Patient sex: M
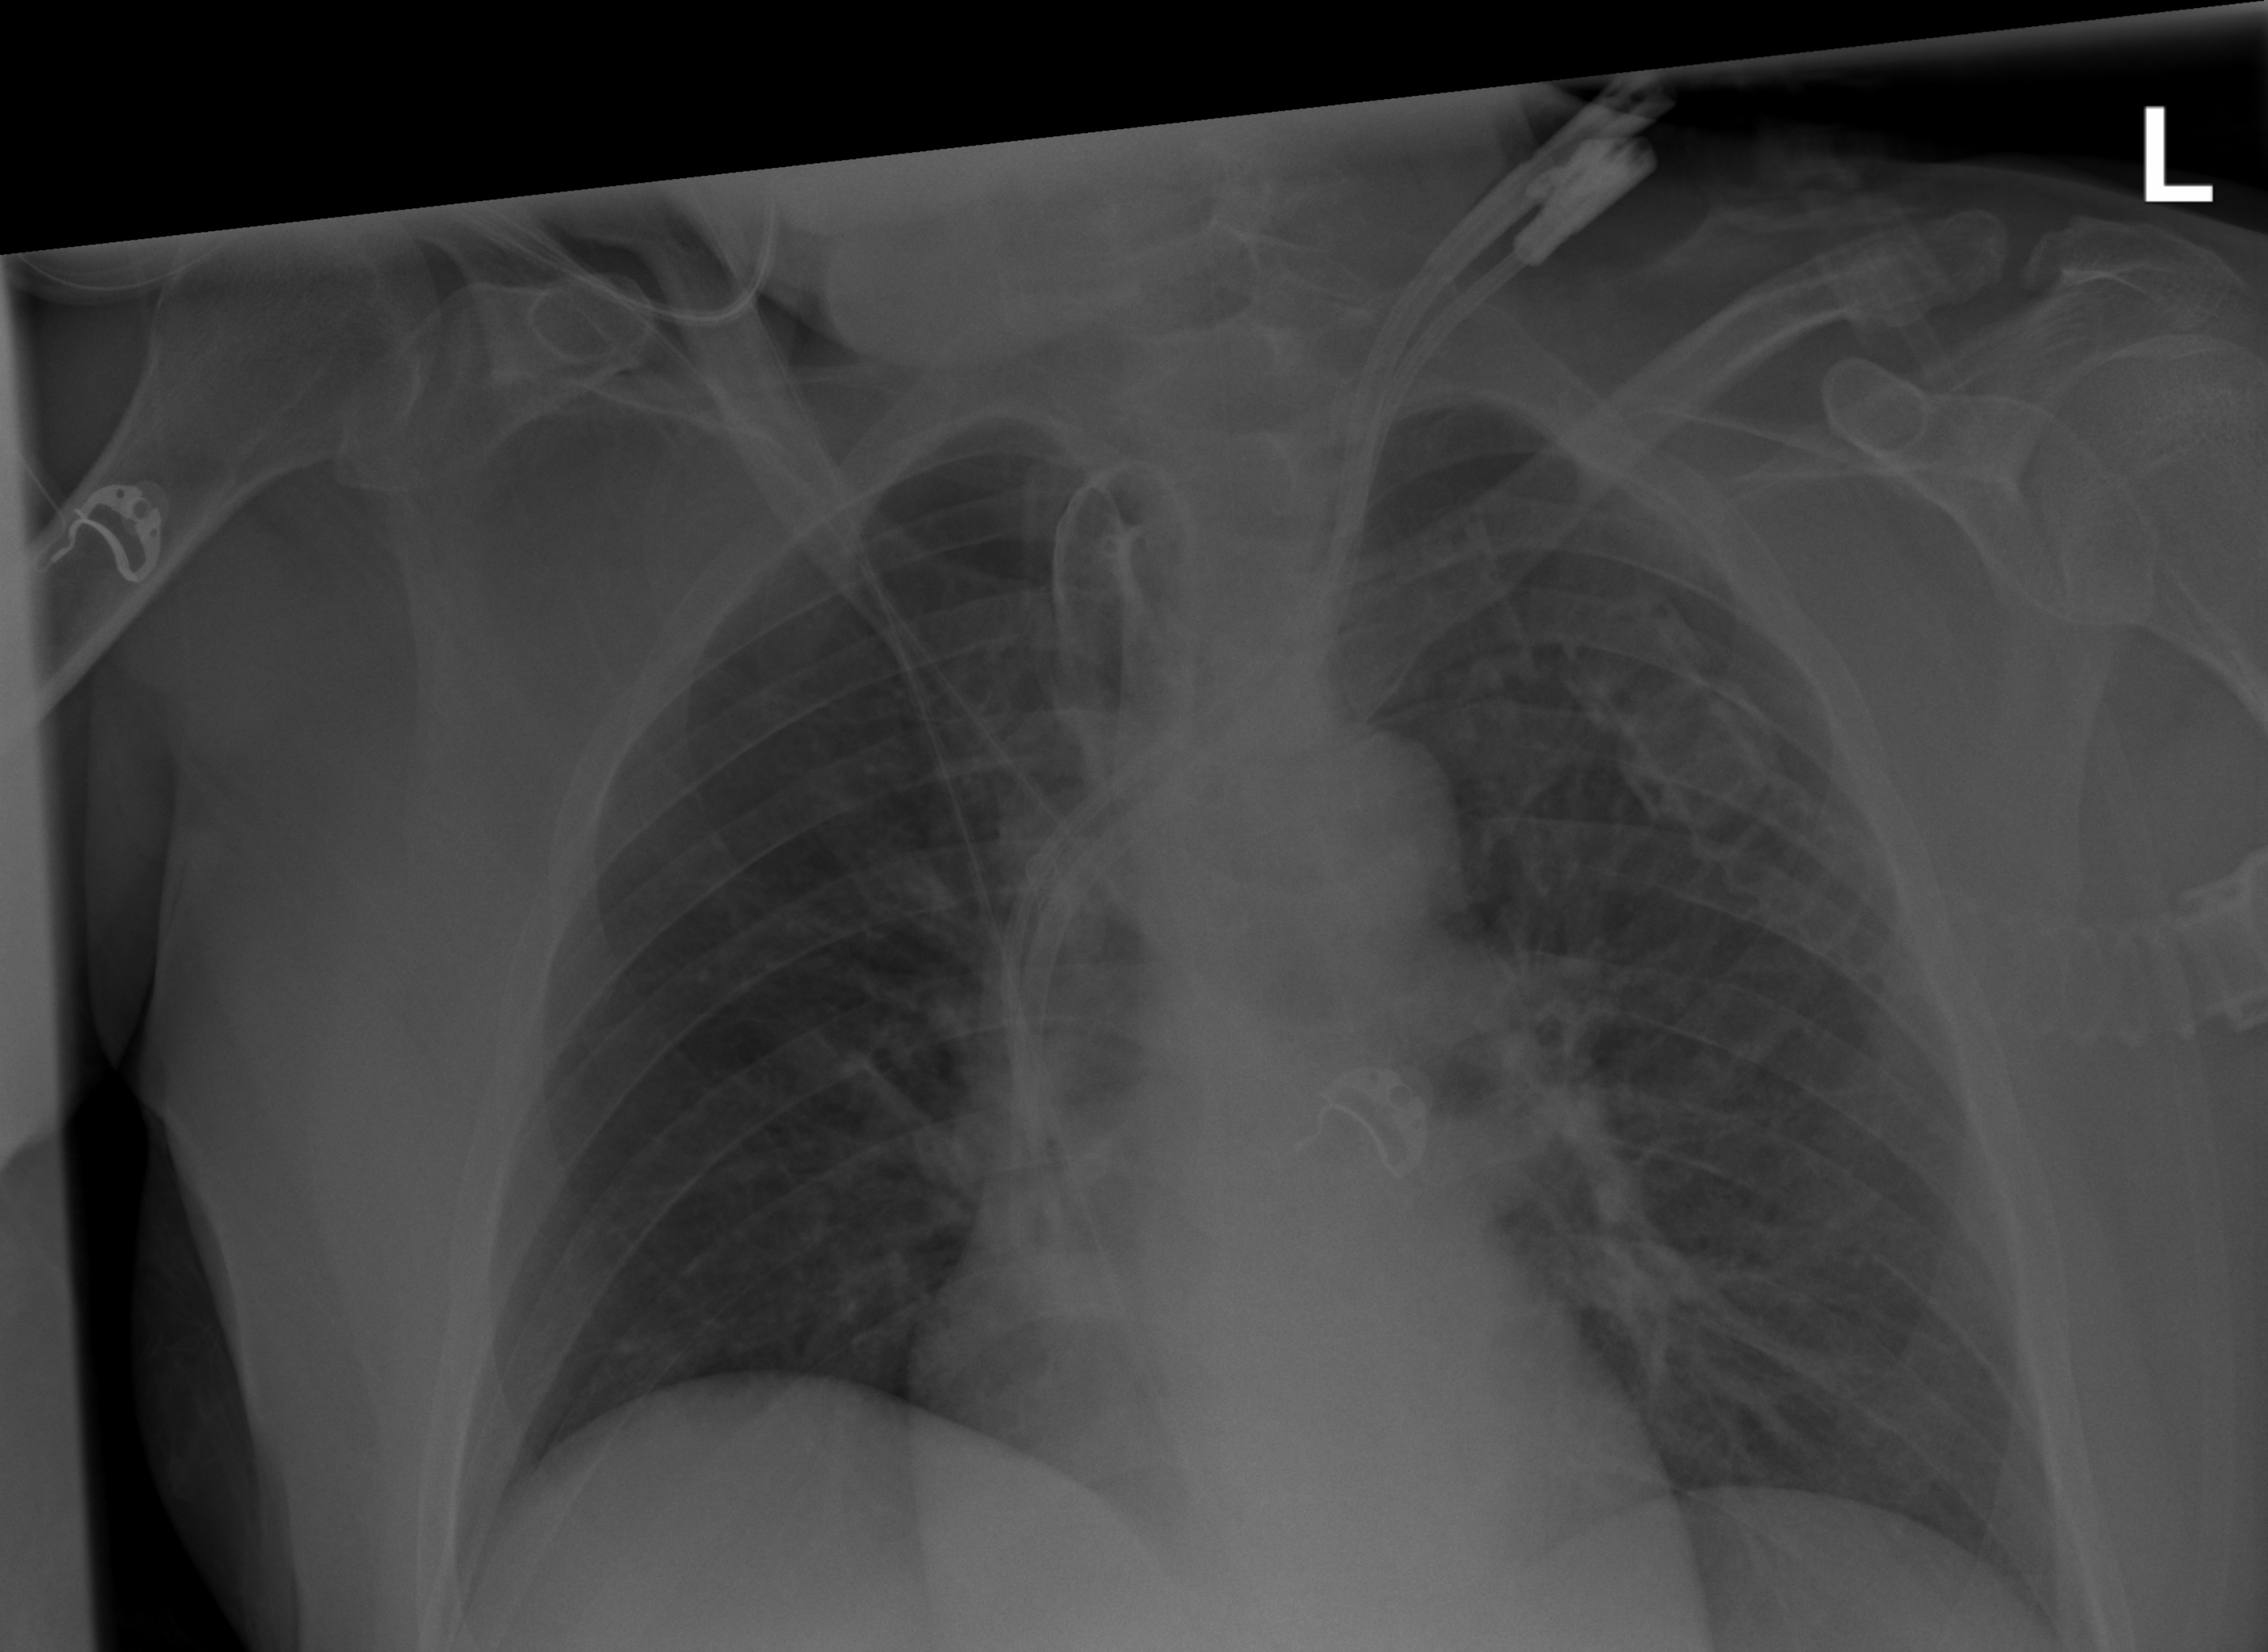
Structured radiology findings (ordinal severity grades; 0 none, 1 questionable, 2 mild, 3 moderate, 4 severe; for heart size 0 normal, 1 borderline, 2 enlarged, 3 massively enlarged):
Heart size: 0
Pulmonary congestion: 2
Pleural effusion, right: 0
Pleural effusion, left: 0
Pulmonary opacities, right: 0
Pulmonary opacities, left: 2
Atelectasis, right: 0
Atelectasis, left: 0